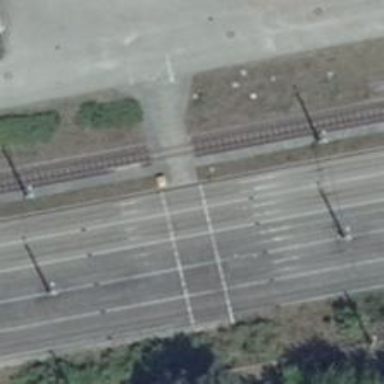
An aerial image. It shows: Railway crossing.